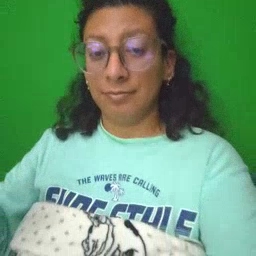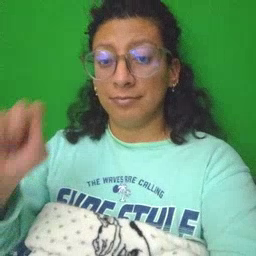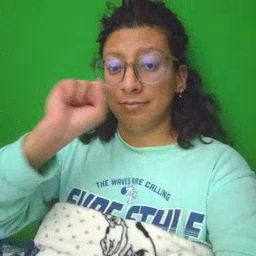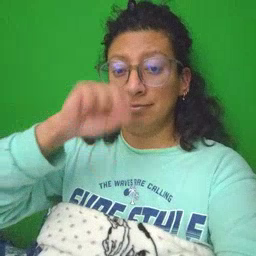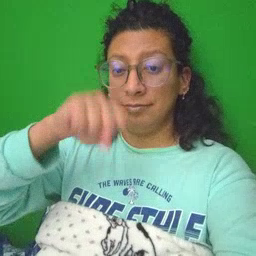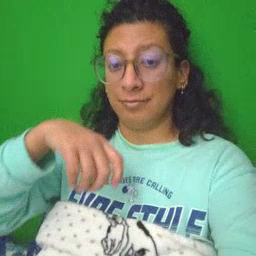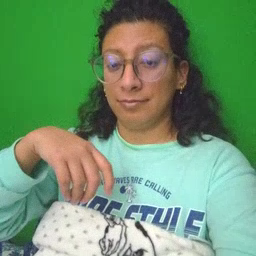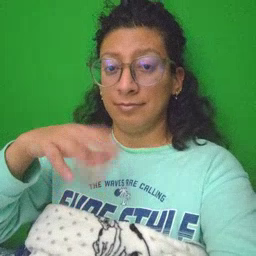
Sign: yes